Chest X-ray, PA view. Patient: 37 years old, sex F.
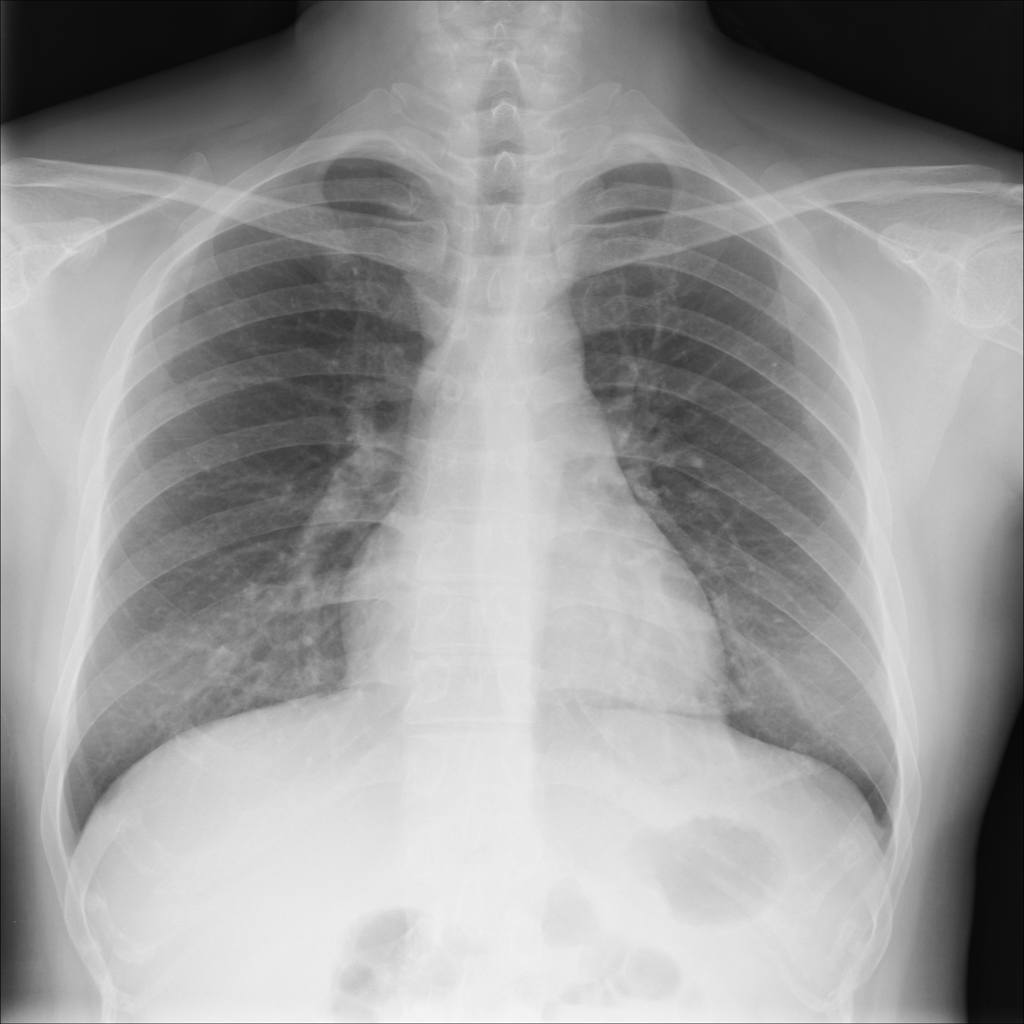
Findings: No Finding